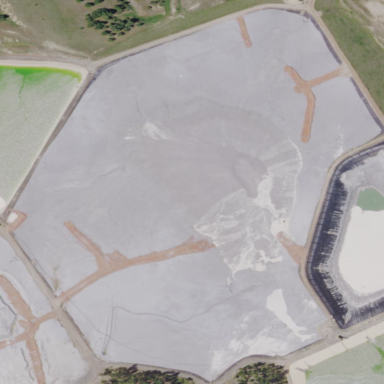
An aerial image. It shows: Evaporator reservoir.